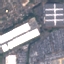
Land use / land cover: Industrial